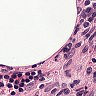
Metastatic tissue present: no